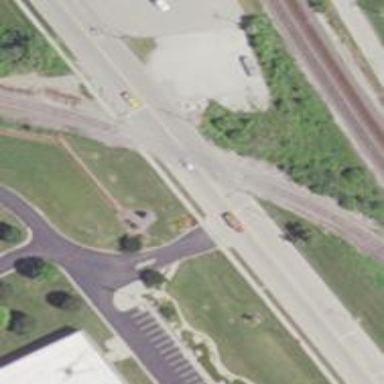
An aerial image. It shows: Railway crossing.